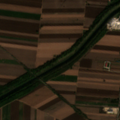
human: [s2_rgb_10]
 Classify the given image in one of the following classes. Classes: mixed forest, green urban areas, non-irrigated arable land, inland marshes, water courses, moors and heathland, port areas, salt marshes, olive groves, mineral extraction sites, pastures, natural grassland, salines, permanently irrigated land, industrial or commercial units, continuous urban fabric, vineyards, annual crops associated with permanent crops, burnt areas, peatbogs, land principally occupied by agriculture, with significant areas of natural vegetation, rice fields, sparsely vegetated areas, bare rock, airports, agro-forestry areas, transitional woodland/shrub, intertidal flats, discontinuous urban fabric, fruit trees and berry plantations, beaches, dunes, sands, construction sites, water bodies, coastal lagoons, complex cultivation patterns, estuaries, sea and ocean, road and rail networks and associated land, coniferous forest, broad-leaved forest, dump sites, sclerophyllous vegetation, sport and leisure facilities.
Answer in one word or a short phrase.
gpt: industrial or commercial units, non-irrigated arable land, water courses